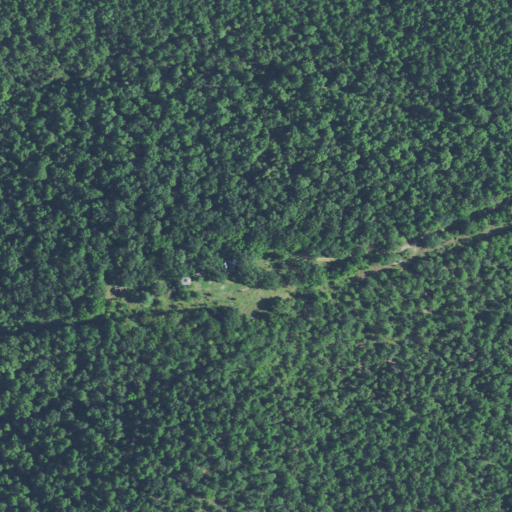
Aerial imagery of mountain in Oklahoma named Carnasaw Mountain containing deciduous forest, mixed forest, evergreen forest, open development, and grassland